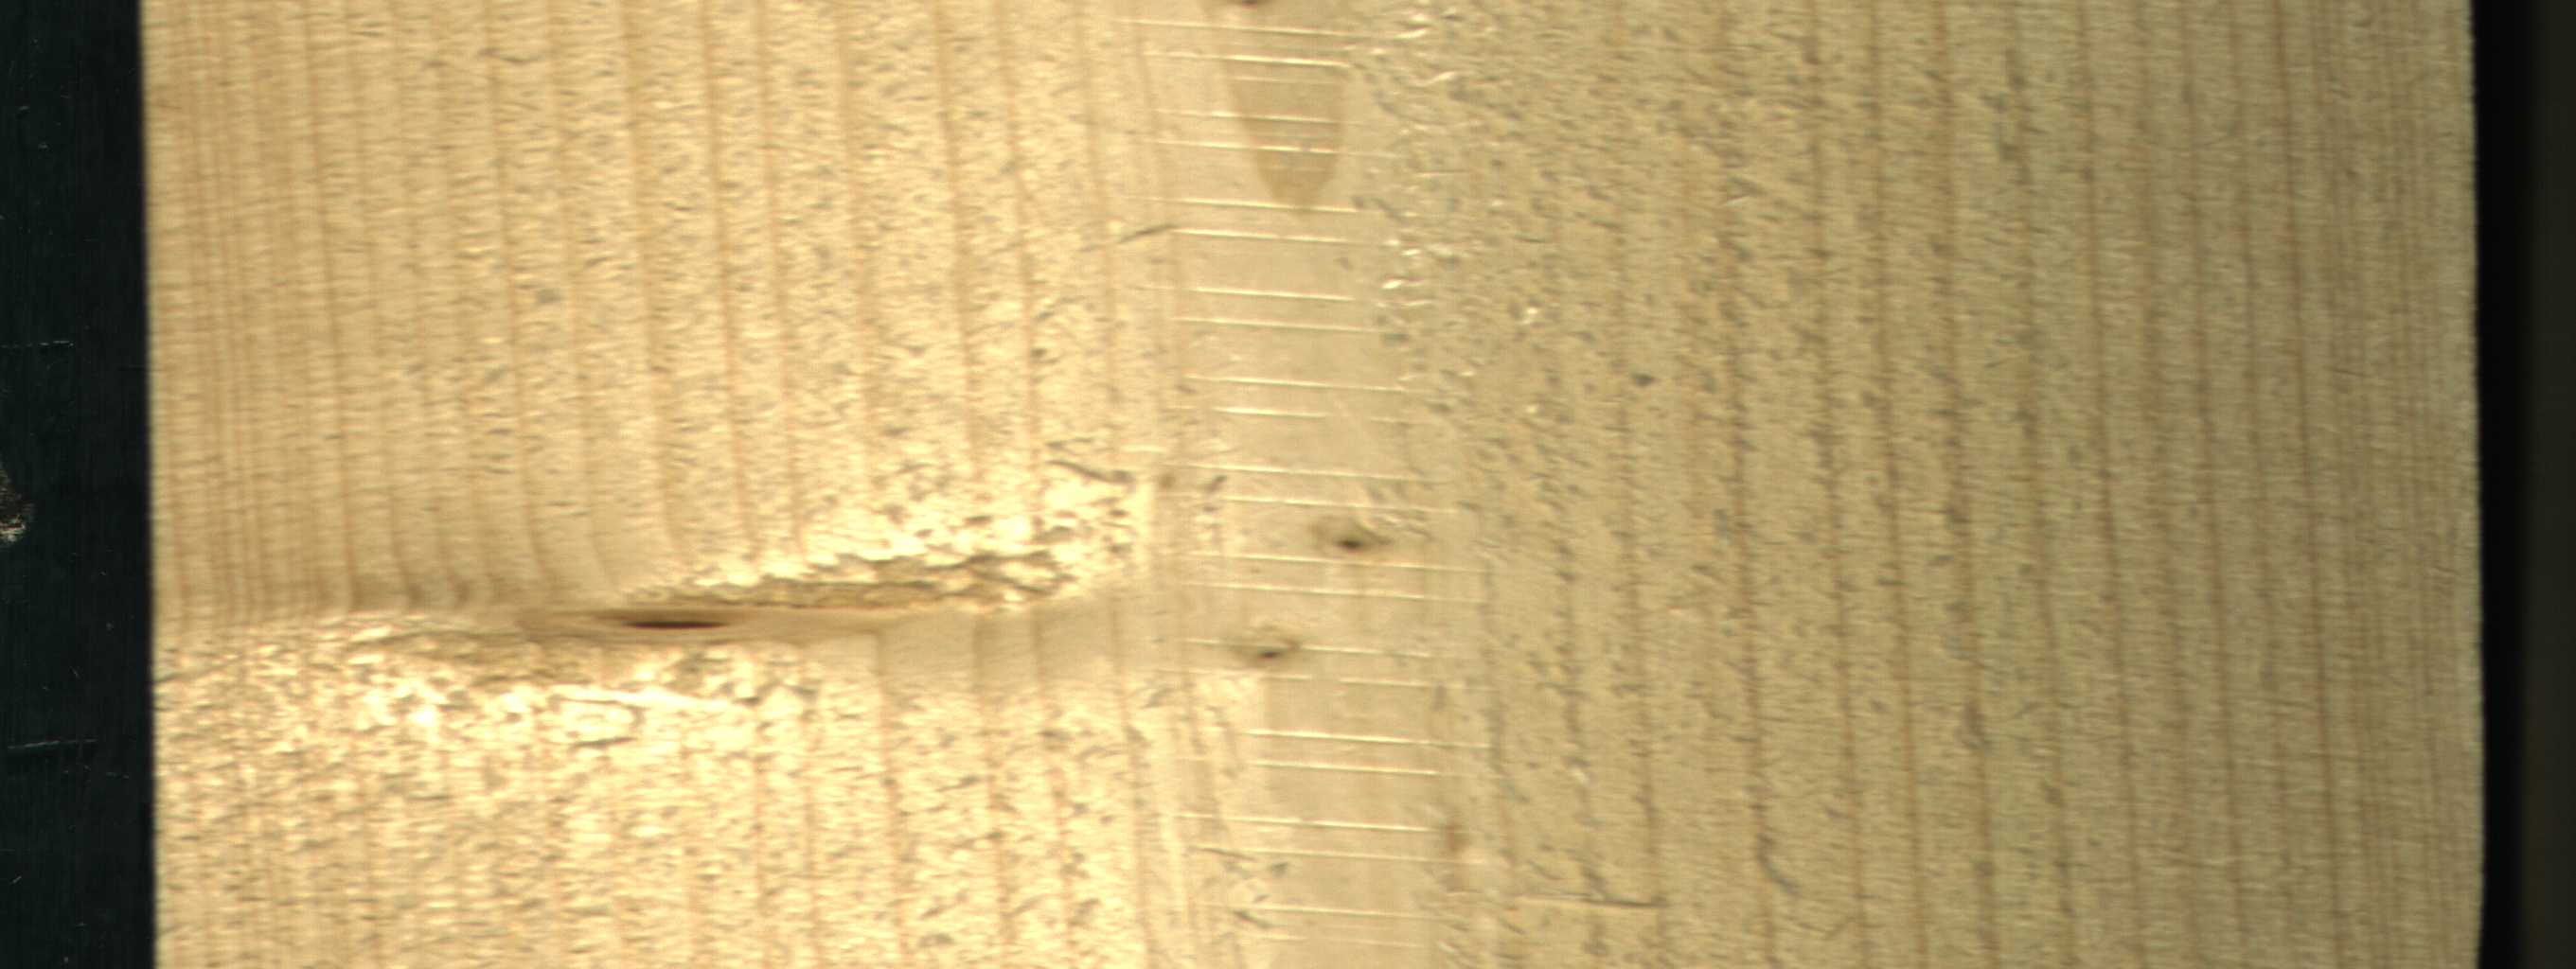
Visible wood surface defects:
Live_Knot